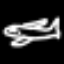
Label: airplane